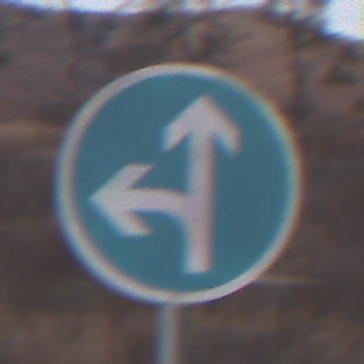
Verkehrszeichen: VorgeschriebeneFahrtrichtungGeradeausOderLinks
Umgebung: Outdoor, Suburban
Tageszeit: SunriseSunset
Wetter: PartlyCloudy
Licht: Natural
Jahreszeit: NotSpecified
Kontrast: LowContrast